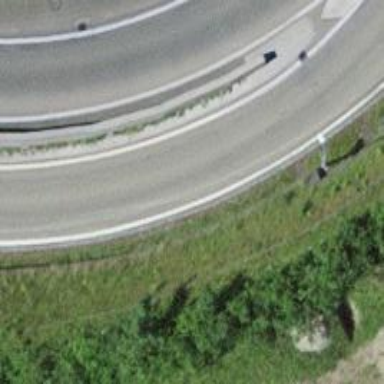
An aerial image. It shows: Asphalt road at the secondary link level.